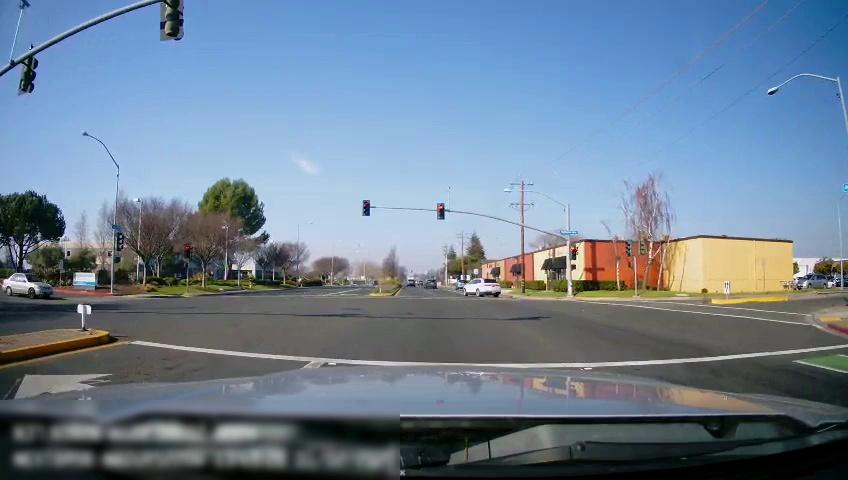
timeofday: Day
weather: Sunny
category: Drivable Space
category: Vehicles | SUV
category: Vehicles | SUV
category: Vehicles | SUV
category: Vehicles | SUV
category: Vehicles | Car
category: Lanes | Current Lane
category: Lanes | Alternate Lane
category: Lanes | Current Lane
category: Lanes | Current Lane
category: Lanes | Alternate Lane
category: Lanes | Opposite Lane
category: Traffic | Lights
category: Traffic | Lights
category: Traffic | Lights
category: Traffic | Lights
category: Traffic | Lights
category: Traffic | Lights
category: Traffic | Lights
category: Traffic | Signs
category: Traffic | Lights
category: Traffic | Lights
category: Traffic | Lights
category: Traffic | Signs
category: Traffic | Signs